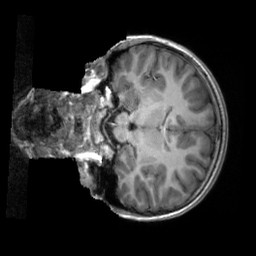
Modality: T1w
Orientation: coronal
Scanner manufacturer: siemens
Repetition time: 2.3 s
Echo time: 0.00229 s